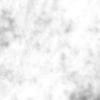
Label: no_change